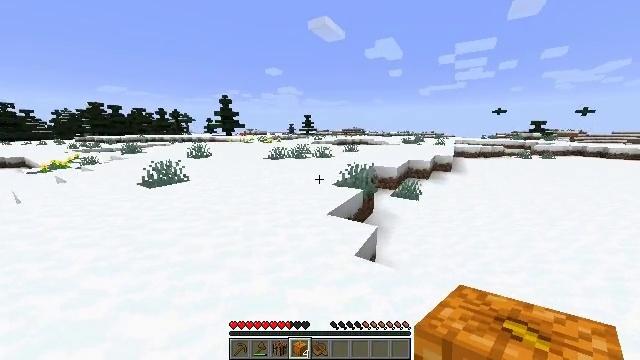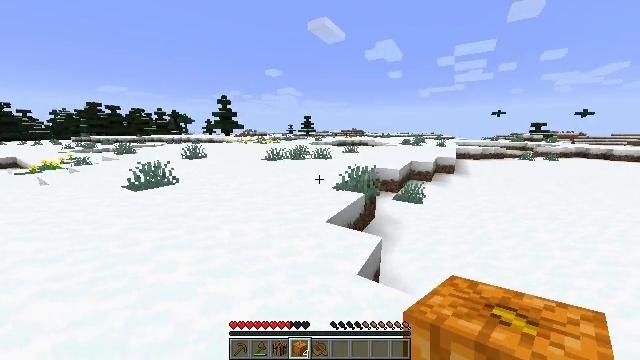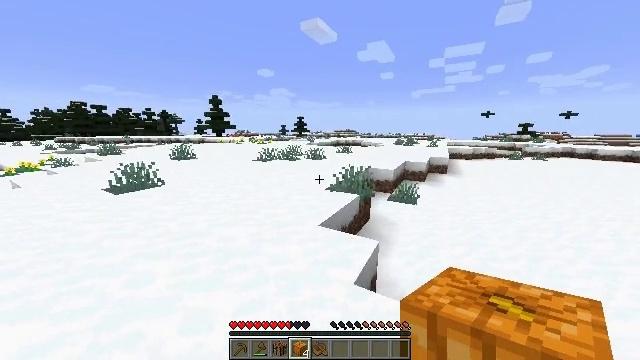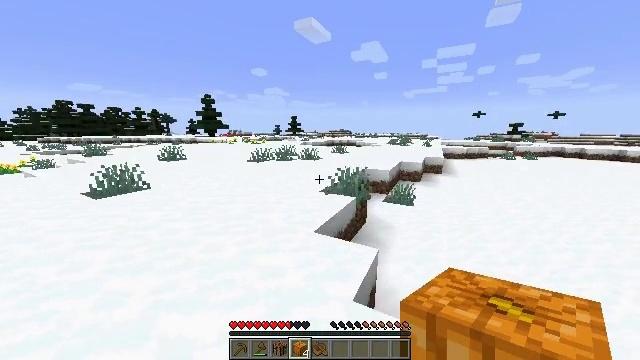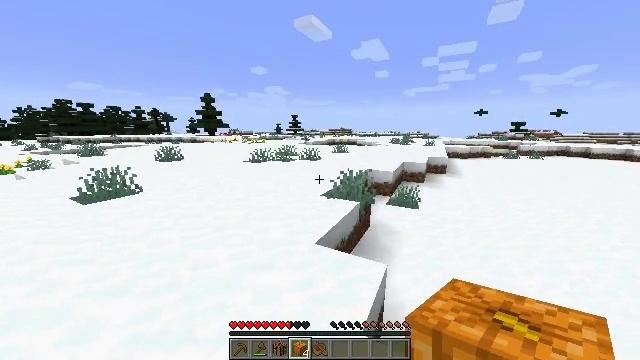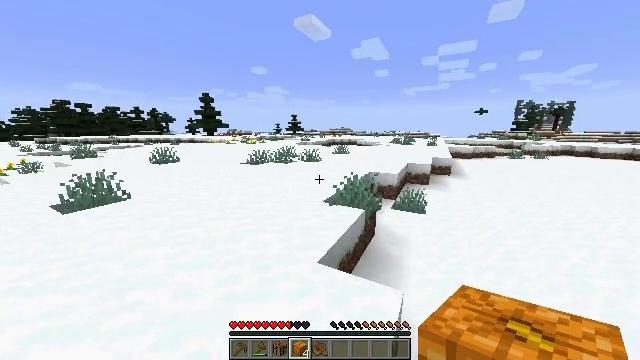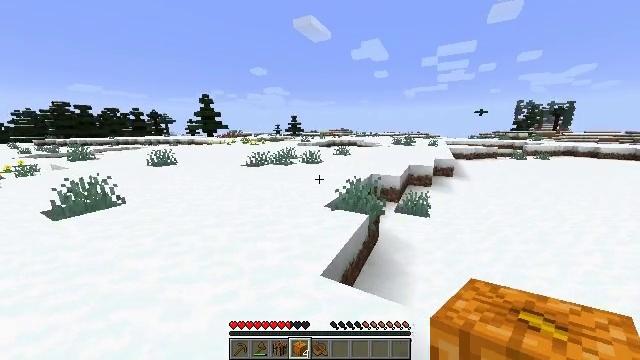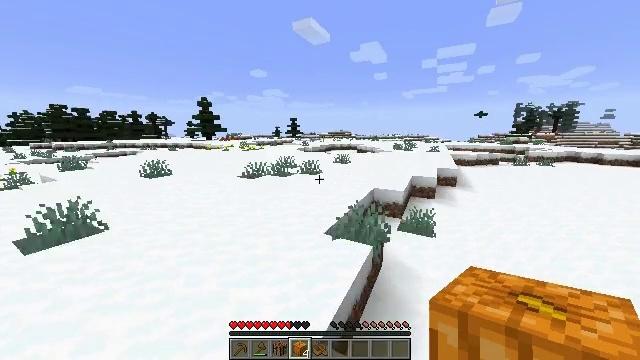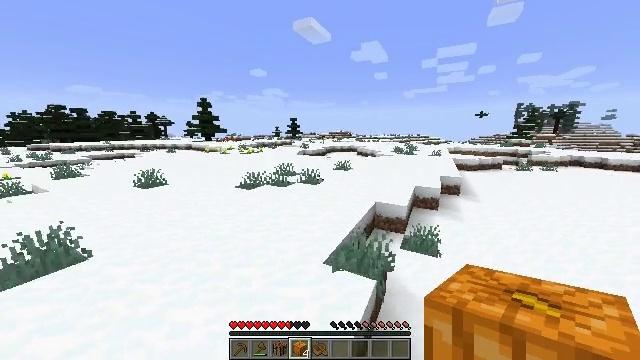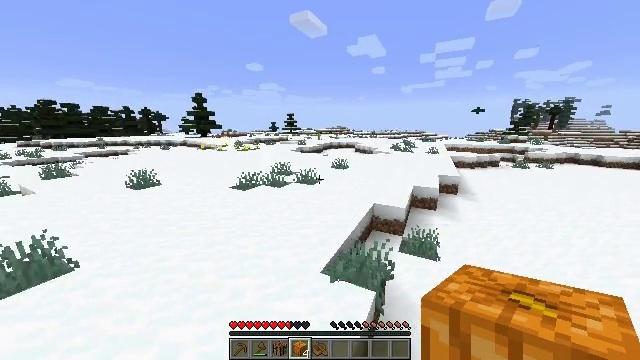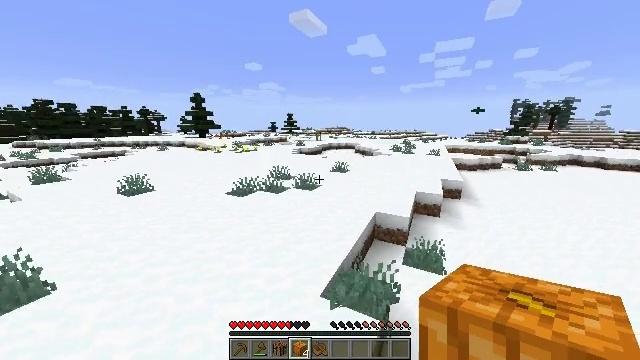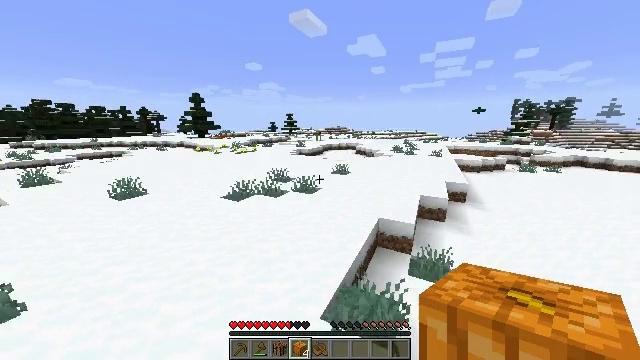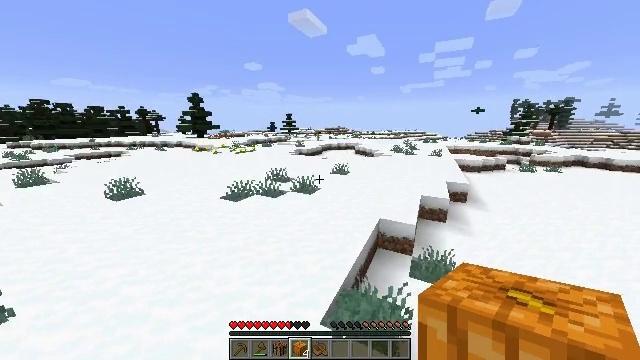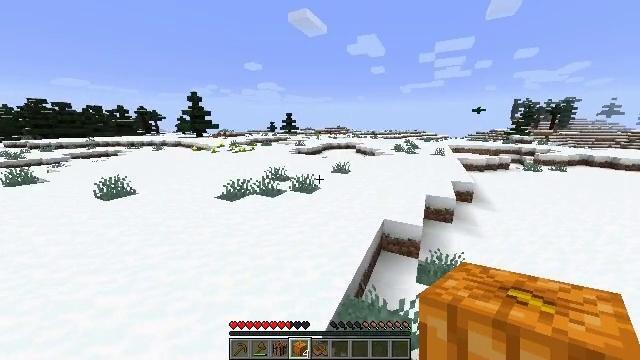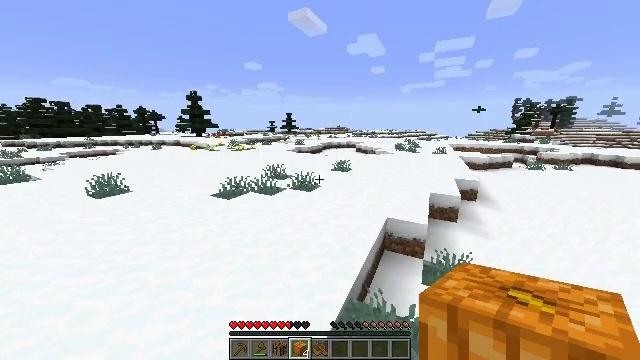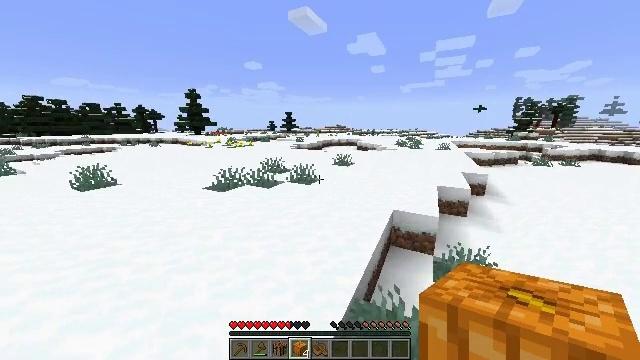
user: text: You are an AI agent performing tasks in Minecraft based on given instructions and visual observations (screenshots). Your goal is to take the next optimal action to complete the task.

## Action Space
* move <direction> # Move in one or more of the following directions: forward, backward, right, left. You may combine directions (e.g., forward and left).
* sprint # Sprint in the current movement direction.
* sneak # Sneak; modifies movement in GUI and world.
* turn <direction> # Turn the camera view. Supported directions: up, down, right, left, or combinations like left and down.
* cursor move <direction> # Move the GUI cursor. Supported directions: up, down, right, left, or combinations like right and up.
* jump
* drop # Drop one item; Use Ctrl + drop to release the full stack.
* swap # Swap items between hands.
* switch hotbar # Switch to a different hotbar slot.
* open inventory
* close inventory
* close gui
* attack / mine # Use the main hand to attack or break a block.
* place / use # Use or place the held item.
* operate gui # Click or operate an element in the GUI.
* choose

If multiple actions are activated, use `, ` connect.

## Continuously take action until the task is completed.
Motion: motion action
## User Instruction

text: Mine the sugar cane near rivers.
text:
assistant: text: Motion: move forward, sprint
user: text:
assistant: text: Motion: move forward, sprint, turn right
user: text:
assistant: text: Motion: move forward, sprint, turn right
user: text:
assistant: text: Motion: move forward, sprint
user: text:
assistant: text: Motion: move forward, sprint
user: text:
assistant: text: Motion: move forward, sprint, jump
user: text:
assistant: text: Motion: move forward, sprint, jump
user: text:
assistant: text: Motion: move forward, sprint, jump
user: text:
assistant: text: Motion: move forward, sprint, turn down, jump
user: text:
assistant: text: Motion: move forward, sprint, jump
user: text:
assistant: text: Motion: move forward, sprint, jump
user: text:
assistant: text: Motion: move forward, sprint, jump
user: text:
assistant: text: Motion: move forward, sprint, jump
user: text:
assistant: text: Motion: move forward, sprint, jump
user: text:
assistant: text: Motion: move forward, sprint, jump
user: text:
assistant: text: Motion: move forward, sprint, jump
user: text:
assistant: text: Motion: move forward, sprint, jump
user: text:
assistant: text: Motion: move forward, sprint, jump
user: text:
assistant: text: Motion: move forward, sprint, jump
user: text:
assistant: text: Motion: move forward, sprint, jump
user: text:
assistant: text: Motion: move forward, sprint, jump
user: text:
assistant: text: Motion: move forward, sprint, jump
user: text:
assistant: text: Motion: move forward, sprint, jump
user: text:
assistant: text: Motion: move forward, sprint, jump
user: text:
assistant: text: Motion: move forward, sprint, jump
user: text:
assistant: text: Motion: move forward, sprint, jump
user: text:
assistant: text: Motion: move forward, sprint, jump
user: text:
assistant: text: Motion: move forward, sprint, jump
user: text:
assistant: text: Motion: move forward, sprint, jump
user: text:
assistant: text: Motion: move forward, sprint, jump